Aerial crown-view tile of a tropical tree (Barro Colorado Island, Panama), acquired 20250317:
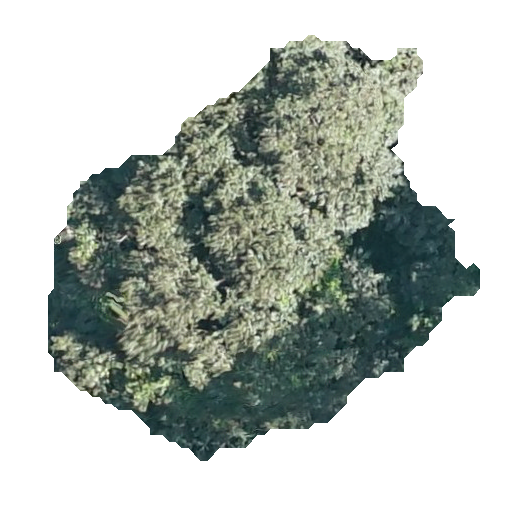
Species: Luehea seemannii
GBIF accepted scientific name: Luehea seemannii
Crown area: 171.436 m²